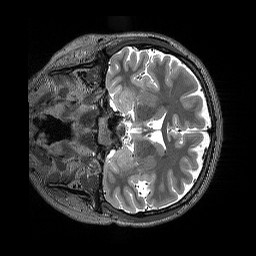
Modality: T2w
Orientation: coronal
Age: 20
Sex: female
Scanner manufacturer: siemens
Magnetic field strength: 3 T
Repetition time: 3.2 s
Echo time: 0.564 s